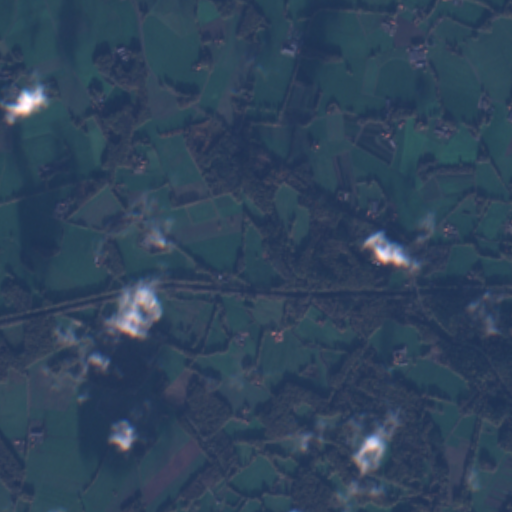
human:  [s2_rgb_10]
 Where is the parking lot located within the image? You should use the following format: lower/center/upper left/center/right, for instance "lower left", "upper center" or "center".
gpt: The parking lot is located in the lower right of the image.
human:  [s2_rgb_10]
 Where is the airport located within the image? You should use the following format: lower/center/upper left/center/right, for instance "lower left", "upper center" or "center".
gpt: There is no airport in the image.